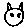
Label: cat